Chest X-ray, PA view. Patient: 52 years old, sex M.
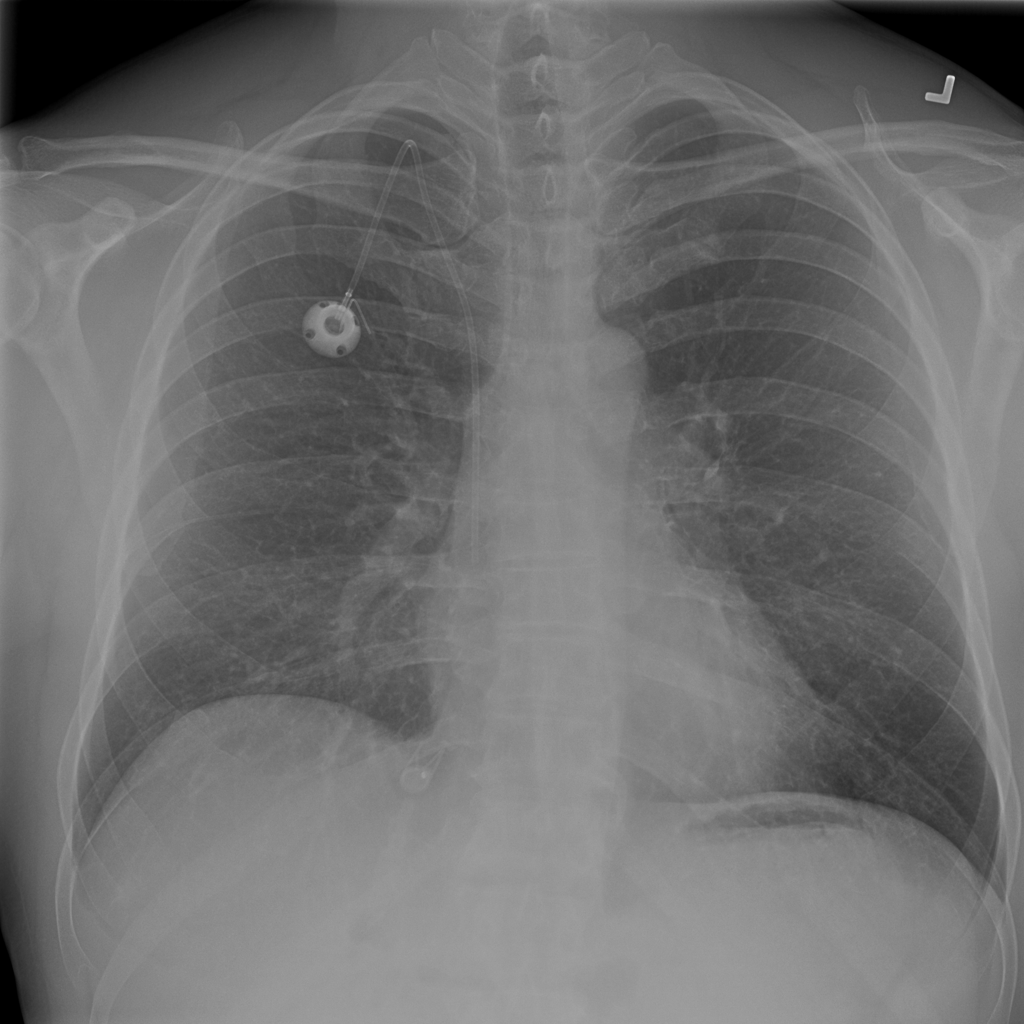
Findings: No Finding